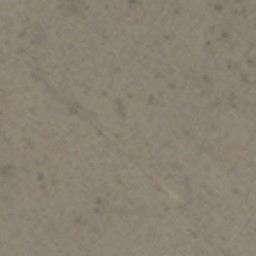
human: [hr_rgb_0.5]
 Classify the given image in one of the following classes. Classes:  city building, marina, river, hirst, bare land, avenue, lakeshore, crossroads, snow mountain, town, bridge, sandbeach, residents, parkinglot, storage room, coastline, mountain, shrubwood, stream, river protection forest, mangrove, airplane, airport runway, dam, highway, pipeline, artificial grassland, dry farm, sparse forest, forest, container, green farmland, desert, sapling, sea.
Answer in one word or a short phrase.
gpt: bare land